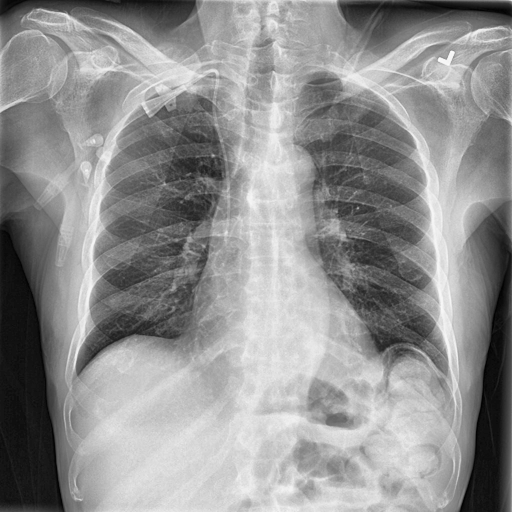
Finding: NORMAL